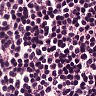
Metastatic tissue present: no